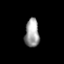
Tissue: prostate
Cell type: T cells
Senescence score: 0.3512
Nuclear area (px): 398
Mean DAPI intensity: 156.716